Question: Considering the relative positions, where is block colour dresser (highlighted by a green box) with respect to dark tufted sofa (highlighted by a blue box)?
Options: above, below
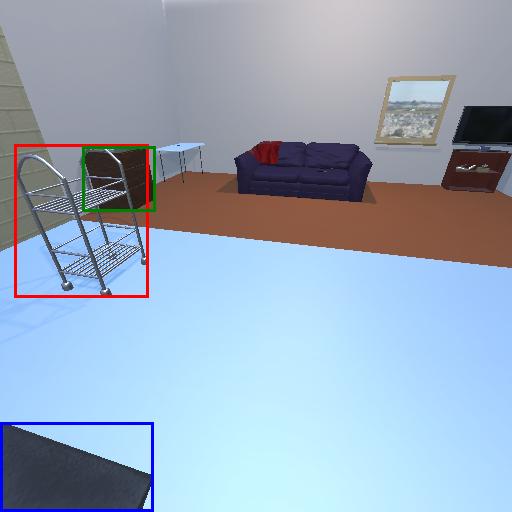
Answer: above